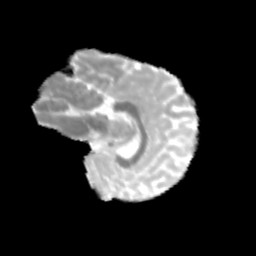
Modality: MD
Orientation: sagittal
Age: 11
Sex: female
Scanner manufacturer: siemens
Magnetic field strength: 3 T
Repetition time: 3.8 s
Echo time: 0.07 s